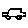
Label: car